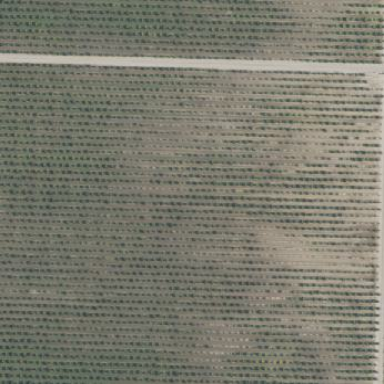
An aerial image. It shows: Orchard.